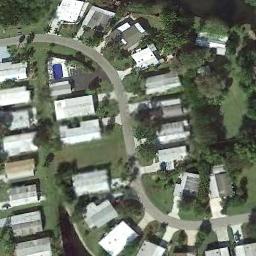
Label: residential